Interaction volume radius: 10 \u00c5
Interaction volume height: 10 \u00c5
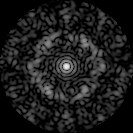
Disorder parameter: 0.7258